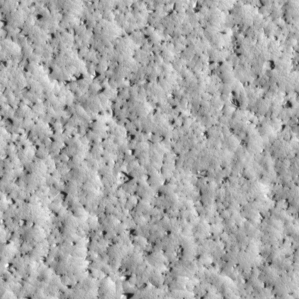
Label: non_frost